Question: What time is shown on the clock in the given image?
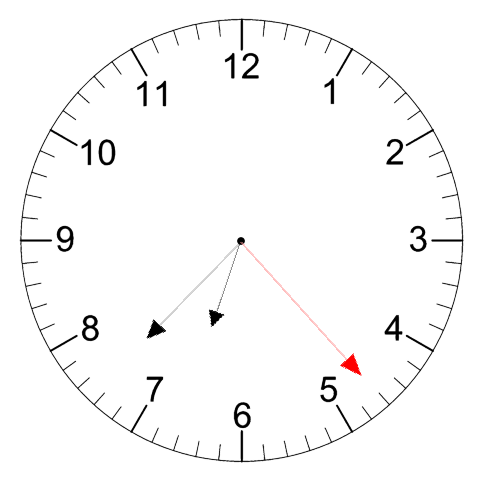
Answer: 06:37:23